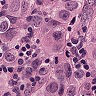
Metastatic tissue present: yes